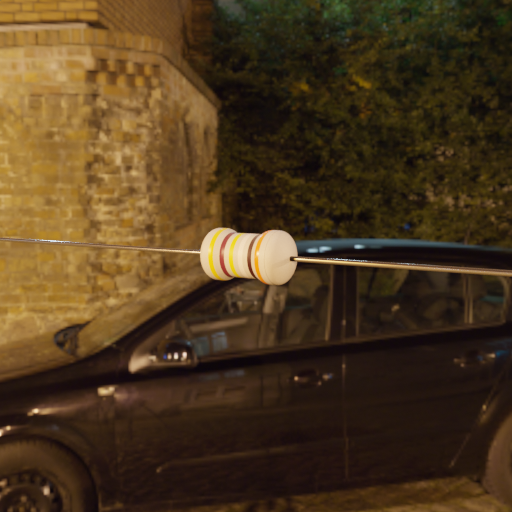
Resistor colour bands (in order): yellow, brown, yellow, white, black, orange